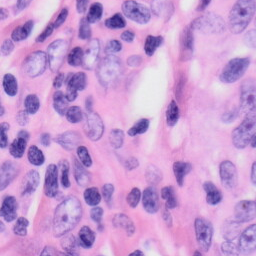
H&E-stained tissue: Skin